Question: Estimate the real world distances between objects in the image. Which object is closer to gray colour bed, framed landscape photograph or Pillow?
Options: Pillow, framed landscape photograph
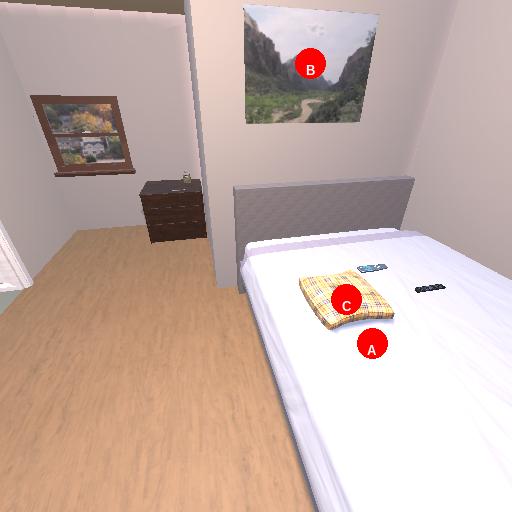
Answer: Pillow